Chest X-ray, PA view. Patient: 34 years old, sex F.
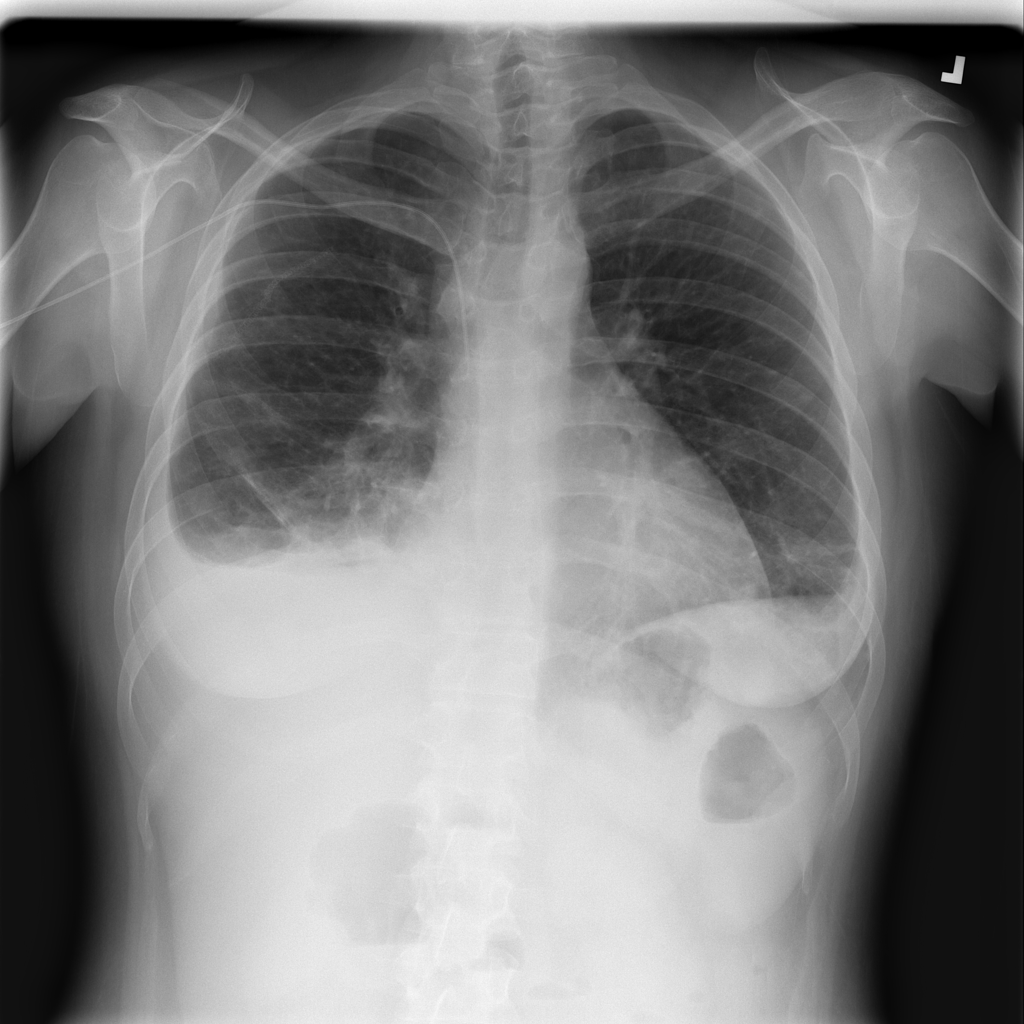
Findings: No Finding